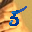
Label: 5